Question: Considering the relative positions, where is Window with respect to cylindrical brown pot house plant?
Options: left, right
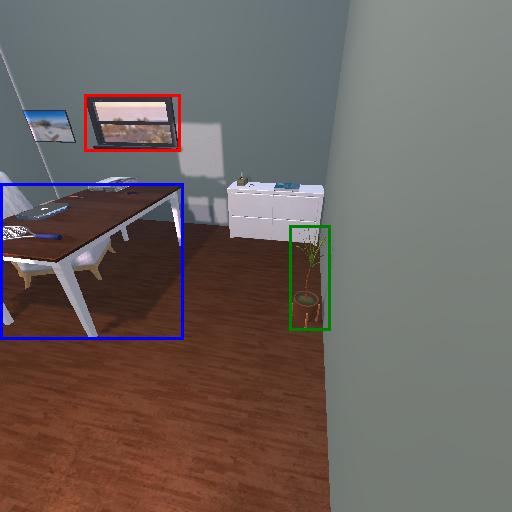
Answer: left